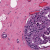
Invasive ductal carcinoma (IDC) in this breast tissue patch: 0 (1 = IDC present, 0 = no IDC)